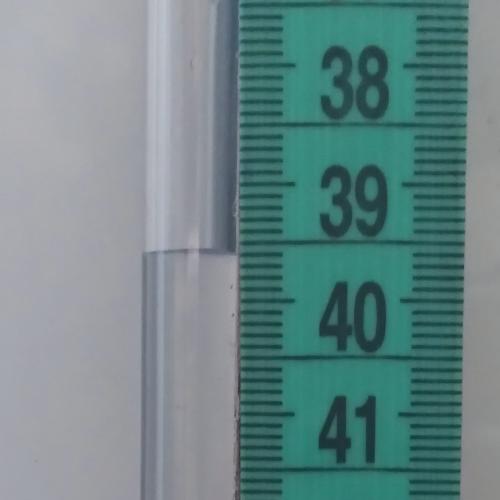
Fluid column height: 39.6 cm